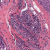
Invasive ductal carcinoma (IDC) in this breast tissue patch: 0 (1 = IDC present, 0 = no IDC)